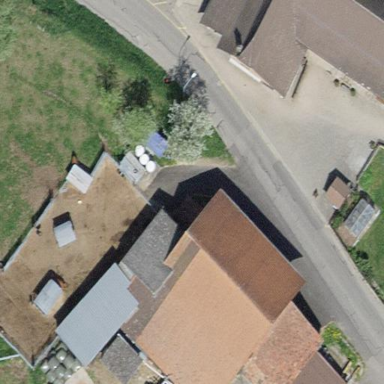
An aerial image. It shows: Barn.